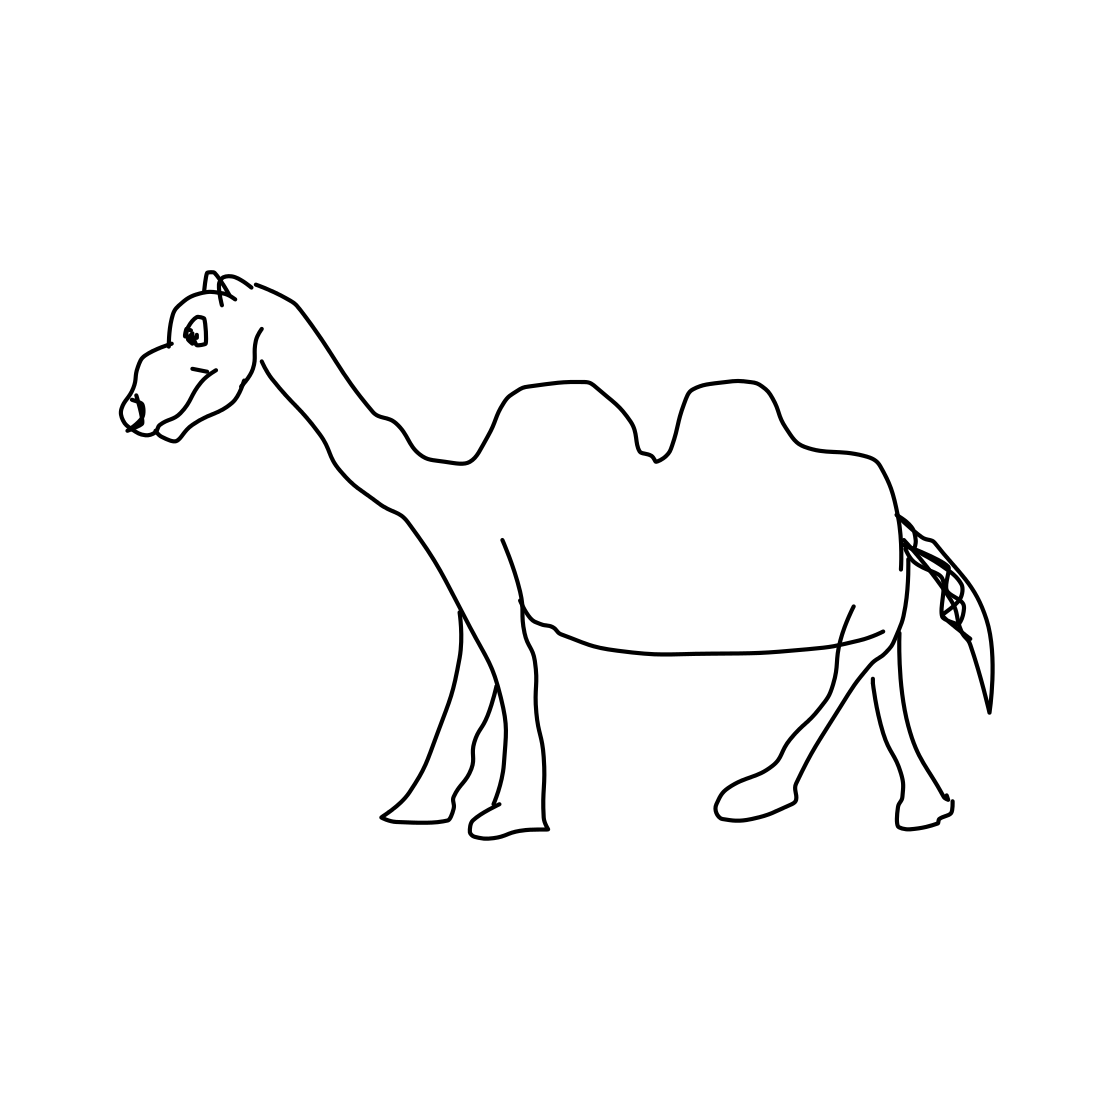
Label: camel